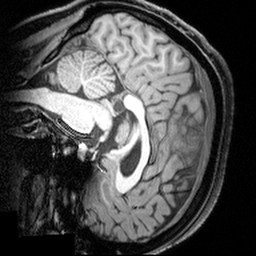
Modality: T1w
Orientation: sagittal
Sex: female
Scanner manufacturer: siemens
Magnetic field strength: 3 T
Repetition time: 1.9 s
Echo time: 0.00397 s